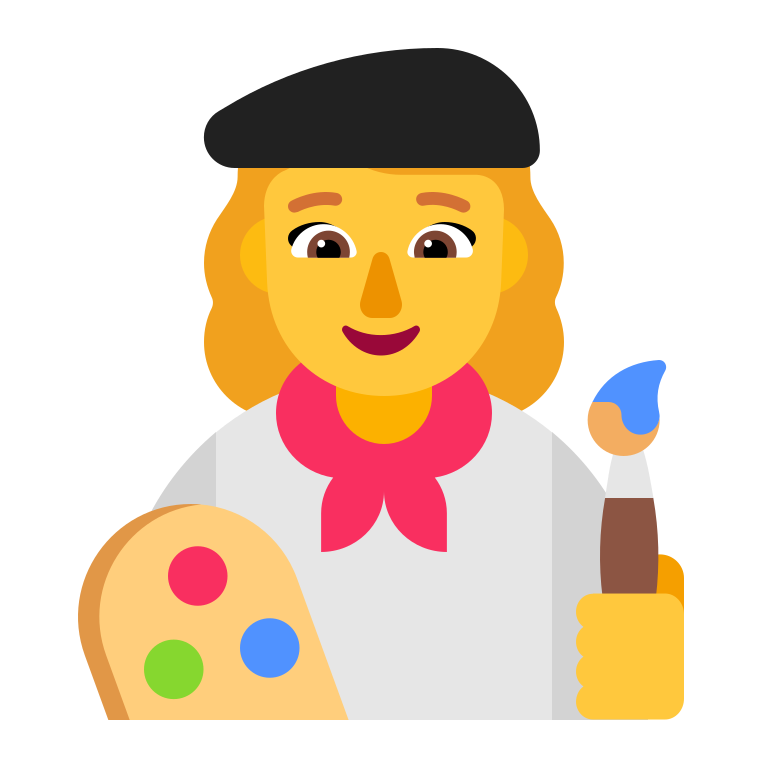
woman artist flat default